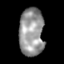
Tissue: skin
Cell type: Myeloid cells
Senescence score: 0.248
Nuclear area (px): 1159
Mean DAPI intensity: 150.074